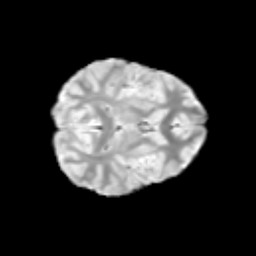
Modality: T2w
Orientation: axial
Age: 9
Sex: female
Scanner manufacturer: siemens
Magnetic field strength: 3 T
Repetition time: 3.8 s
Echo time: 0.07 s